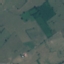
Label: Pasture